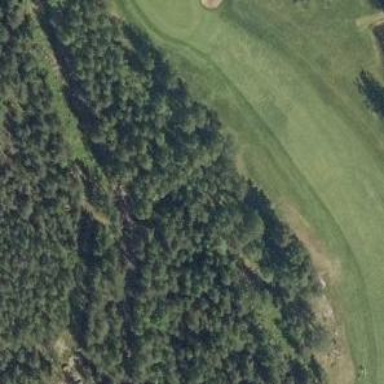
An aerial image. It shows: Golf fairway surrounded by grass.